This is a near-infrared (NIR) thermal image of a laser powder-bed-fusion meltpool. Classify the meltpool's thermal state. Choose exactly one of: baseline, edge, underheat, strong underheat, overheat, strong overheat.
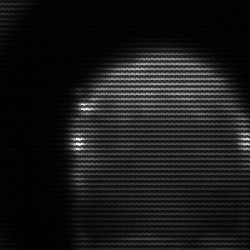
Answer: edge